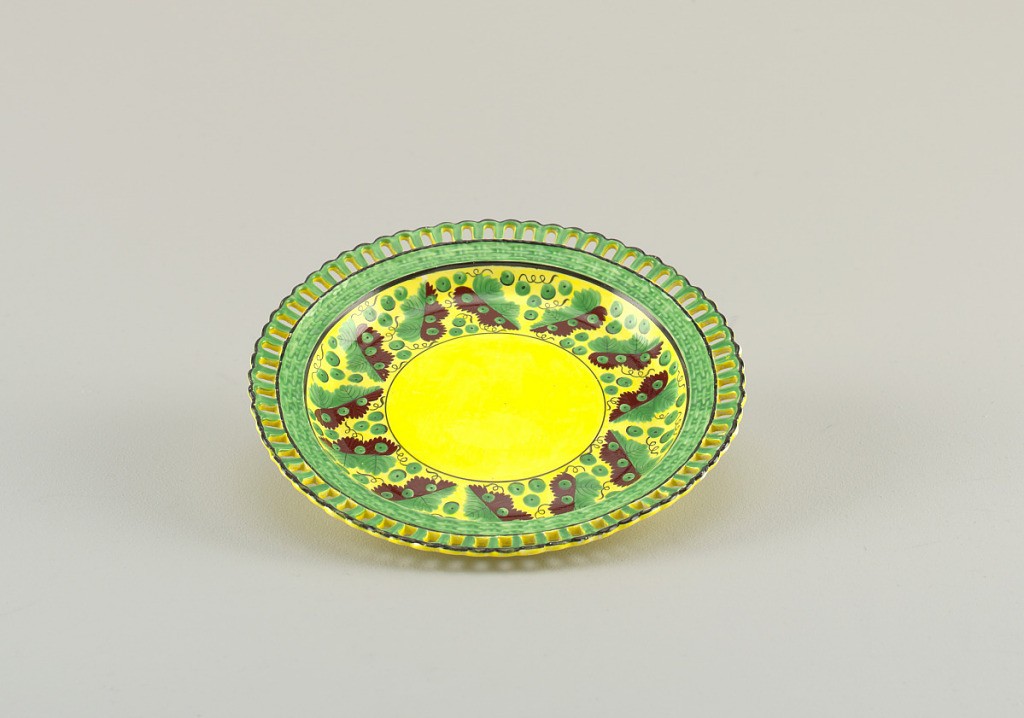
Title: Plate
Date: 18th–mid-19th century
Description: Reticulated border